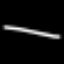
Label: line